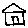
Label: house